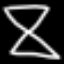
Label: hourglass